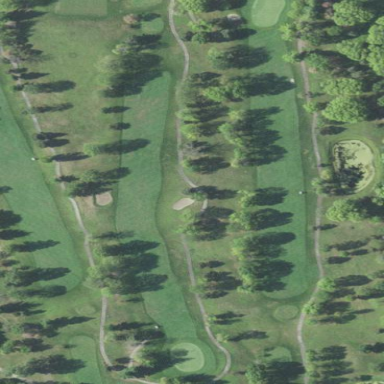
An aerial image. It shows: Rough area in golf course.